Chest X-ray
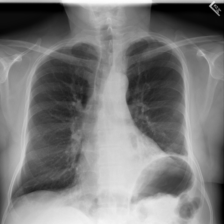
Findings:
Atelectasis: negative
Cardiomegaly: negative
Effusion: negative
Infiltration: negative
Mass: negative
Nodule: negative
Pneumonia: negative
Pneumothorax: negative
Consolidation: negative
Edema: negative
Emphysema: negative
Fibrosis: negative
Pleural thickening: negative
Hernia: negative